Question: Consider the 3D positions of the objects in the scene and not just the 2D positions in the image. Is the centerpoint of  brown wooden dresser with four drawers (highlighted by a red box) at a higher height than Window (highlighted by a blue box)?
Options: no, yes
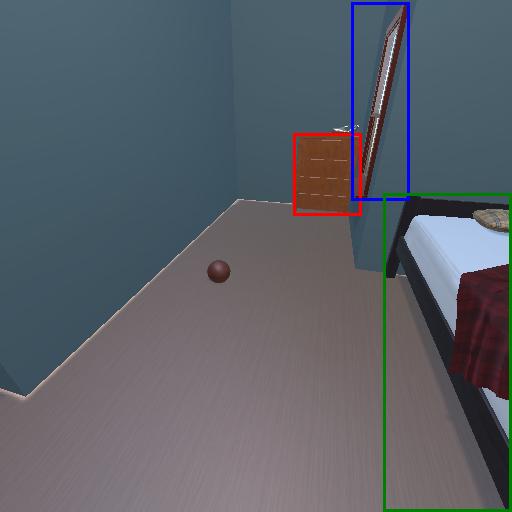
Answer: no